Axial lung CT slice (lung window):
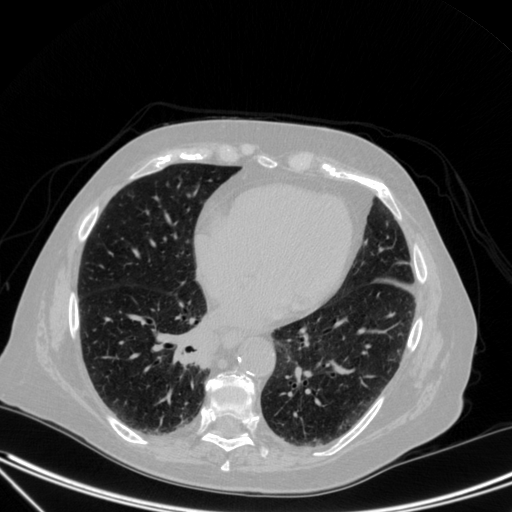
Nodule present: yes
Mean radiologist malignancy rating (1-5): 4